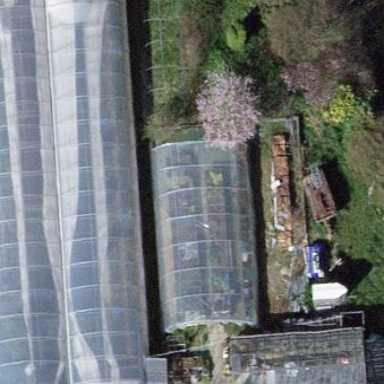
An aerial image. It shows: Greenhouse.